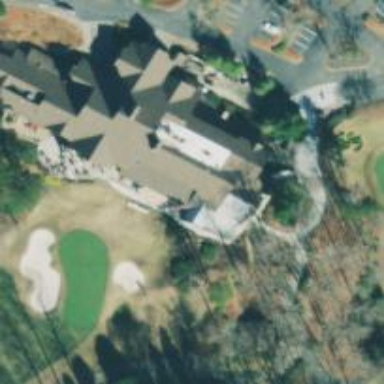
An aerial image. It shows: Clubhouse for golf.